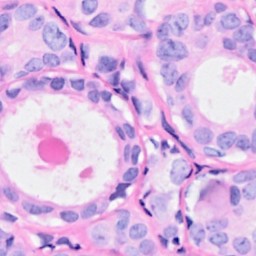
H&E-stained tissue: Breast